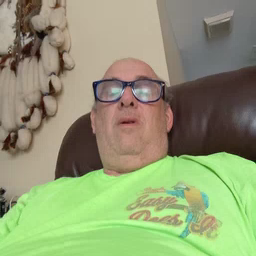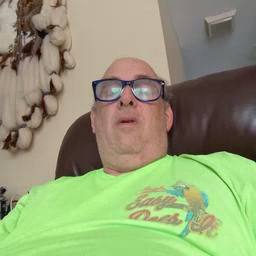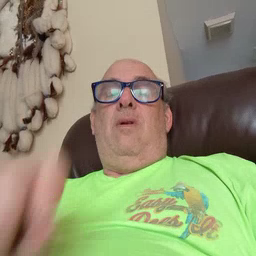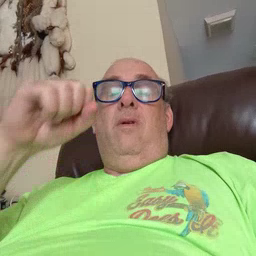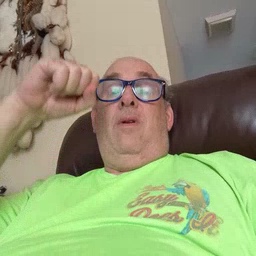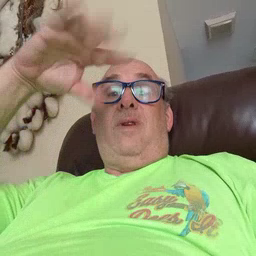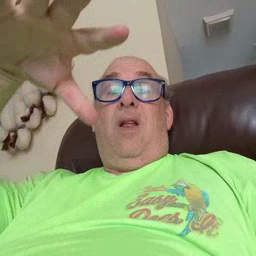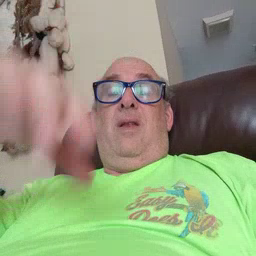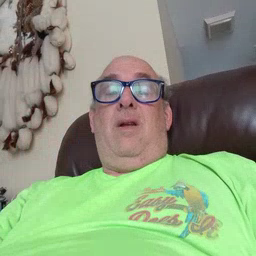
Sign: sun